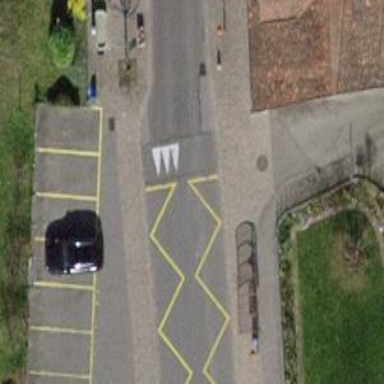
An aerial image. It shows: Bump for traffic calming.